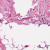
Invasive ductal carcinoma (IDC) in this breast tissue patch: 0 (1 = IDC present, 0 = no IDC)